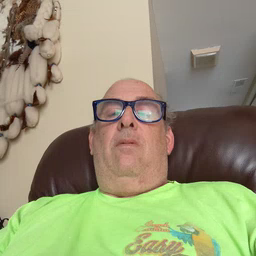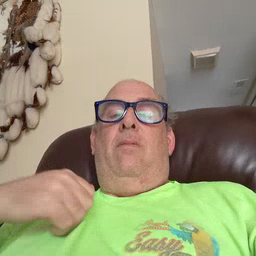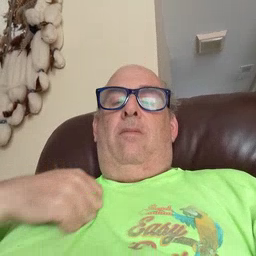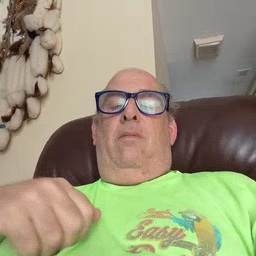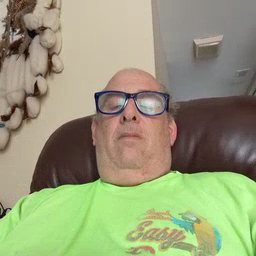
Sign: bath